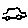
Label: car